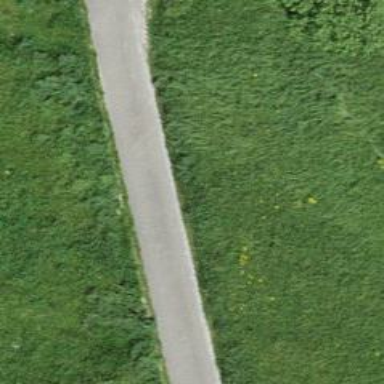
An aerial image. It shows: Paved service road with grade1 tracktype.